Question: In my iOS app I'd like to grab images from the photo library and crop them to square format. The 'UIImagePickerController' takes care of this nicely, but there is one little problem: When I select a landscape-oriented photo from the library it does not fill the crop area (for portrait images it does). That allows the user to select a non-square area. just like it does horizontally - without implemeting my own image picker?
My code:
'''
class AddProfileViewController: UIViewController, UIGestureRecognizerDelegate, UIImagePickerControllerDelegate, UINavigationControllerDelegate {
@IBOutlet weak var profileImageView: EnhancedImageView!
let imagePicker = UIImagePickerController()
override func viewDidLoad() {
super.viewDidLoad()
// ...
imagePicker.delegate = self
}
func profileImageTapped() {
imagePicker.allowsEditing = true
imagePicker.sourceType = .PhotoLibrary
presentViewController(imagePicker, animated: true, completion: nil)
}
func imagePickerController(picker: UIImagePickerController, didFinishPickingMediaWithInfo info: [NSObject : AnyObject]) {
// ...
}
func imagePickerControllerDidCancel(picker: UIImagePickerController) {
dismissViewControllerAnimated(true, completion: nil)
}
}
'''
Selecting a landscape image, it looks like this:

Instead, I'd like the image to horizontally and vertically extend to the crop frame, so the image picker will always return a square image.
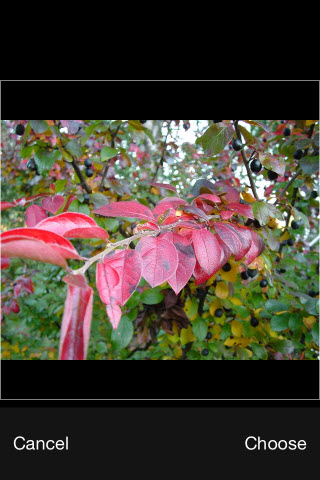
Answer: To close this question - here is how I solved it:
Extending the image vertically to the boundaries does not seem to be possible with the standard image picker. Options are to create your own image picker or to use the following workaround which might be sufficient in most cases:
If the user does not zoom in to any section of the image the center of the image is the best approximation to what the user wants, and you get the square image by cutting off equal-width slices on both sides.